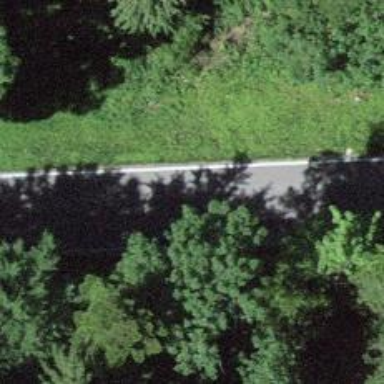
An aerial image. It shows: Paved tertiary road.